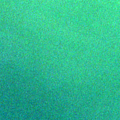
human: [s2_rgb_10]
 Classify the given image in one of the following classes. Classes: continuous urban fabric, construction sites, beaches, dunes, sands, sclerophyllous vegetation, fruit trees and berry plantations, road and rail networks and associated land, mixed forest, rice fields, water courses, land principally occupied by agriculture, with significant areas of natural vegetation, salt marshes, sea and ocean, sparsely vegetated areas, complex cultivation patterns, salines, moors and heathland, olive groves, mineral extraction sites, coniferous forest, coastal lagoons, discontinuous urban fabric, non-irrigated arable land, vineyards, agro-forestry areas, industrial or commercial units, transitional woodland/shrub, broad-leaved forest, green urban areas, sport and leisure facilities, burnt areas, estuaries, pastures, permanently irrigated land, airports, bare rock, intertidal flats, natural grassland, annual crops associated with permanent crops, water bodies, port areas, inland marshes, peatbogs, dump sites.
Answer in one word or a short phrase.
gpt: sea and ocean